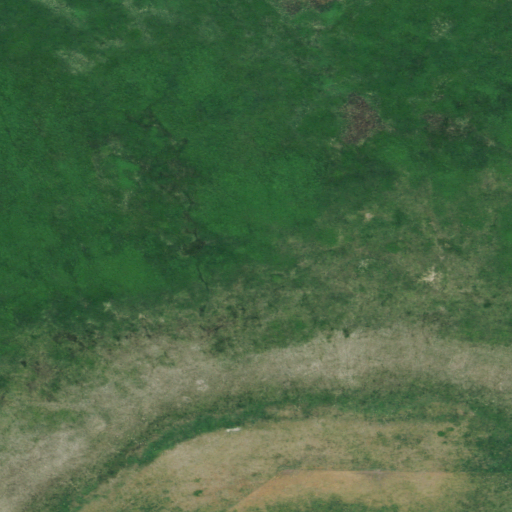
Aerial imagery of plain(s) in Nebraska named Margrave Meadow containing only herbaceous wetlands